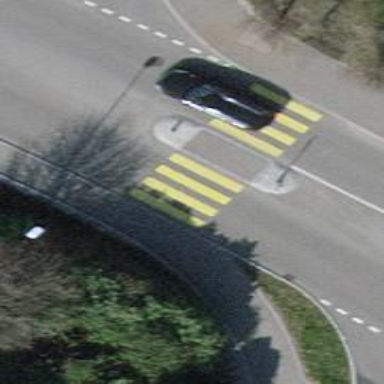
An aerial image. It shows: Secondary road with asphalt surface. There is cycle track on the right side of the road.